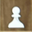
Piece: wP